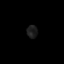
Tissue: skin
Cell type: Epithelial cells
Senescence score: 0.2687
Nuclear area (px): 132
Mean DAPI intensity: 29.318